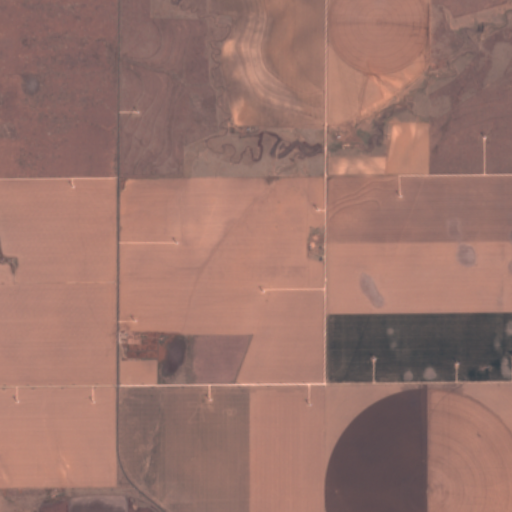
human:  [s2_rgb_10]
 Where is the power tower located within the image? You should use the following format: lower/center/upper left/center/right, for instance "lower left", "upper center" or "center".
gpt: The power tower is located in the lower of the image.
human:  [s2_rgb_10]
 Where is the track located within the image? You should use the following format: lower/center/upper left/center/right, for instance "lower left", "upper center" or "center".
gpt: There is no track in the image.